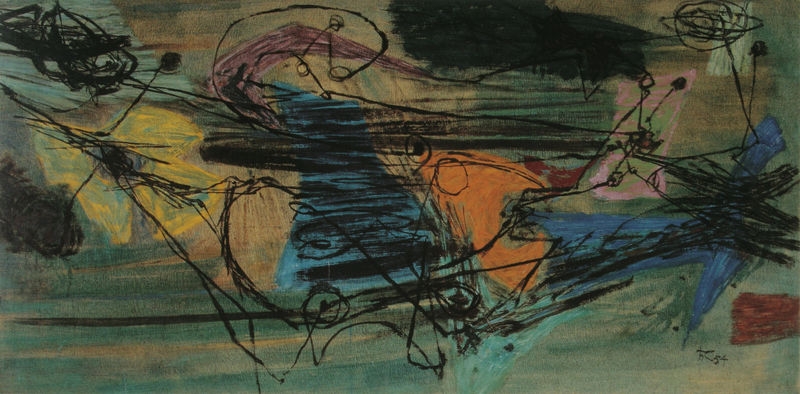
Titel: Bambuco I
Künstler: Hann Trier
Institution: Im Besitz des Künstlers
Schlagwörter: blau, gelb, grün, bunt, kreide, orange, schwarz, türkis, rot, rosa, abstrakt, lila, violett, linien, signiert, blue, oil, red, white, black, green, modern, painting, yellow, oil painting, pink, brown, striche, abstraktion, farbflächen, horizontal, drawing, dots, sketch, abstract, kandinsky, farbstriche, colors, colours, kringel, informel, knäuel, abstraction, circles, forms, lines, shapes, chalk, crayon, gekritzel, contemporary, paint, composition, contrast, action, action painting, automism, blotches, clolours, format, greens, klee, miro, modernism, rechteckform, scribble, strokes, wirrwar